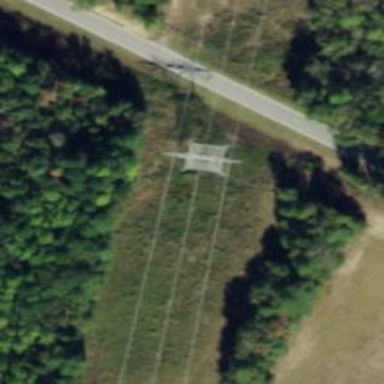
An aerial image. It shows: Lattice structure tower used for power transmission.